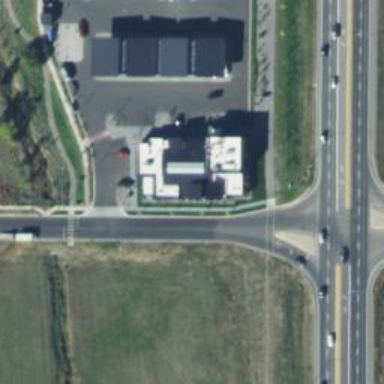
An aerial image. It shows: Convenience shop.